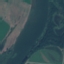
Label: River